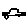
Label: car